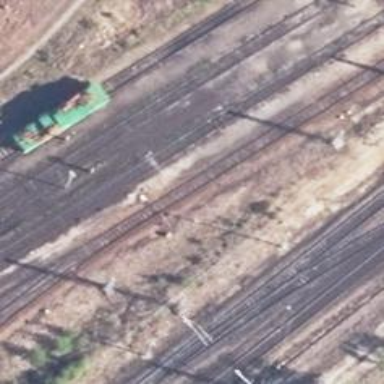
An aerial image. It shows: Railway switch.